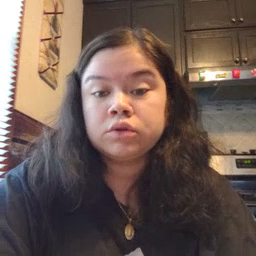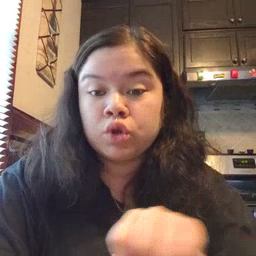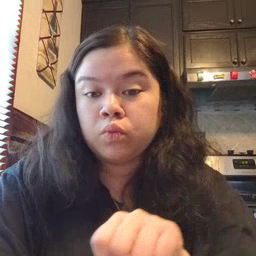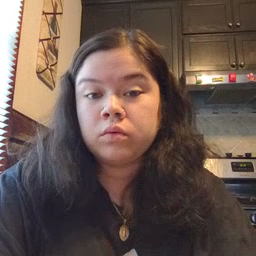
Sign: shoe